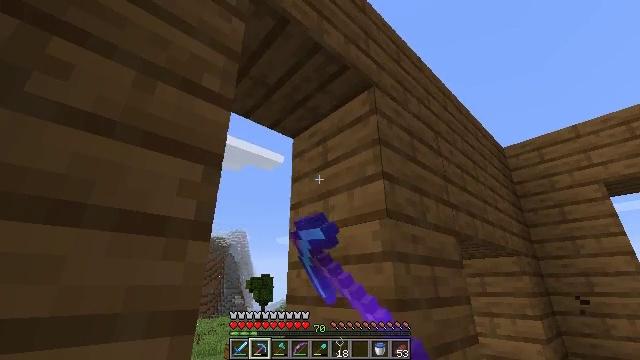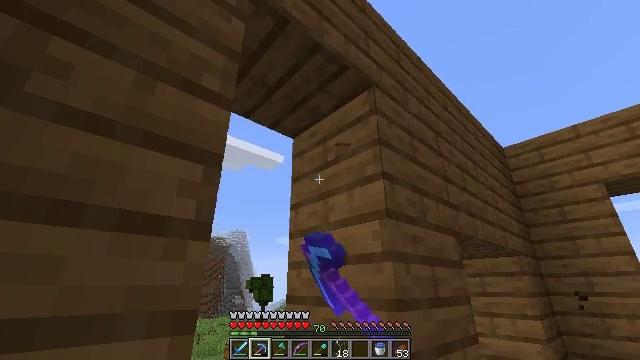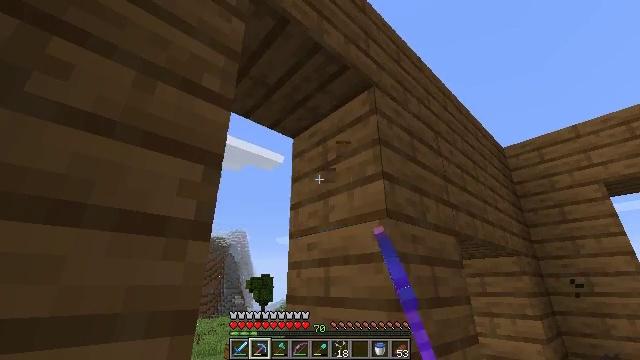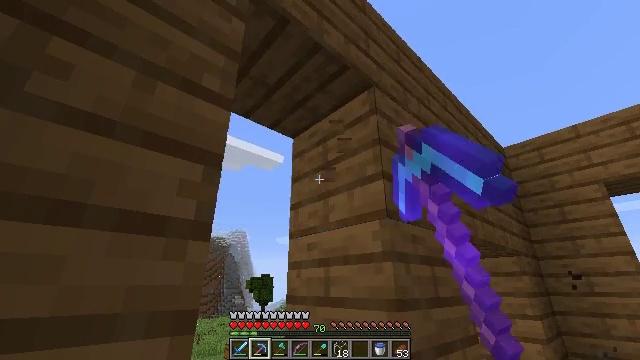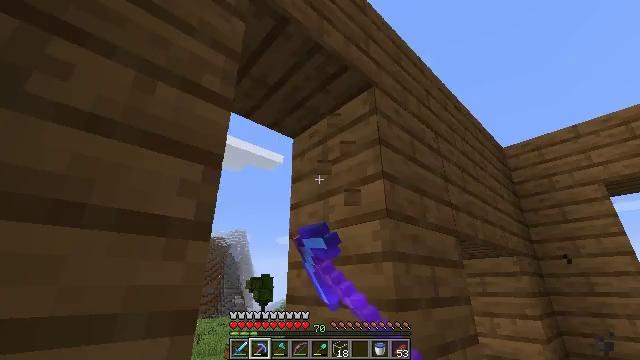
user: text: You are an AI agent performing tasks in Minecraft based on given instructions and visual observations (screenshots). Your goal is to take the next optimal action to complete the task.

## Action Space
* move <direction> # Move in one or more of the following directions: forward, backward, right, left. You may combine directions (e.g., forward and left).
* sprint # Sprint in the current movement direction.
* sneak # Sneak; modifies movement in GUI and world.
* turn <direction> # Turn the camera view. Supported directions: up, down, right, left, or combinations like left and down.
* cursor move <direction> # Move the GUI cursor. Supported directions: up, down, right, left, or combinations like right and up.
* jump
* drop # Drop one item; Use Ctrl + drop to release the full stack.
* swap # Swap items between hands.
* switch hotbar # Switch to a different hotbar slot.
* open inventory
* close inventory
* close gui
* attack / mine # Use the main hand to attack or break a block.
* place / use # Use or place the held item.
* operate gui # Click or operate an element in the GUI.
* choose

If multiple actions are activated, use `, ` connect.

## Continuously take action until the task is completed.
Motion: motion action
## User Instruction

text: Shatter the glass to collect it.
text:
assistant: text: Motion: attack / mine
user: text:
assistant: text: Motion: attack / mine
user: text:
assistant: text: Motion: attack / mine
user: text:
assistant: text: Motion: attack / mine
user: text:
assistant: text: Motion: attack / mine